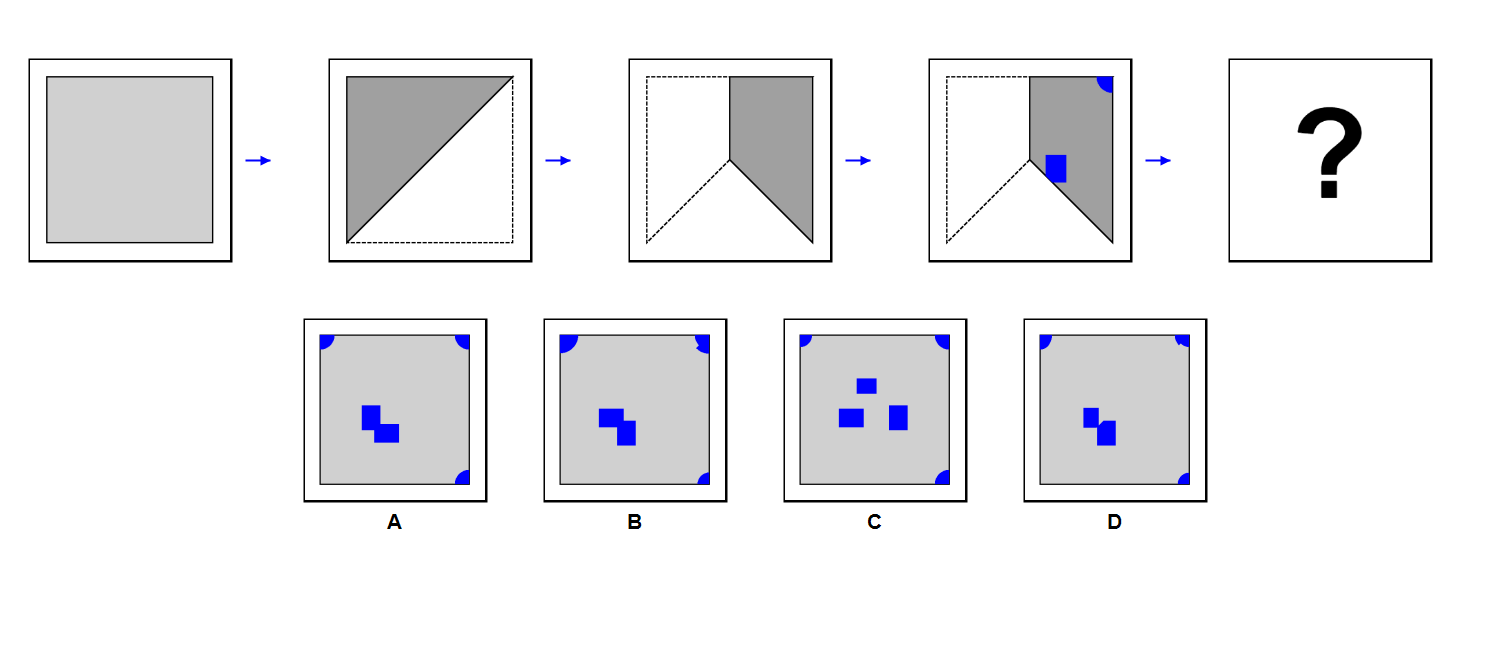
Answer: A